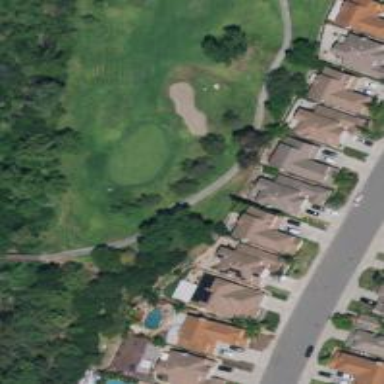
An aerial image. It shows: Golf hole.